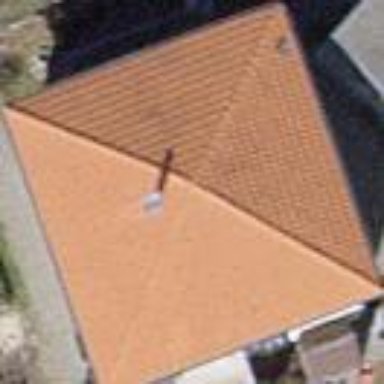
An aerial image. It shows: Detached building with pyramidal roof shape.